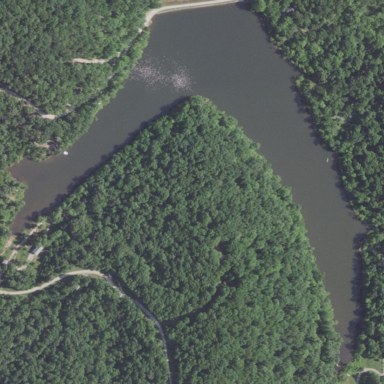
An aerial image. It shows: Reservoir.